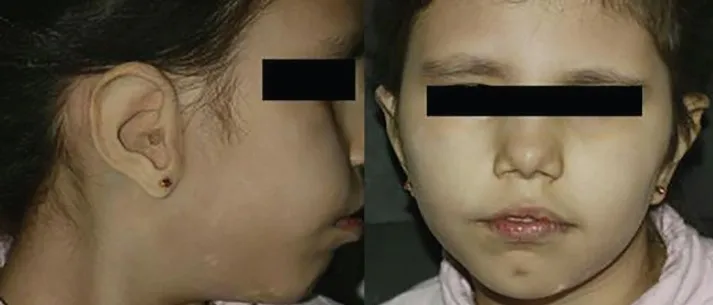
Surgical stent made from clear acrylic resin.
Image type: medical_photograph (other_medical_photograph)